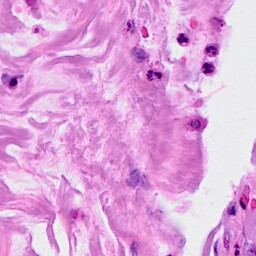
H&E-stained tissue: Breast